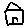
Label: house